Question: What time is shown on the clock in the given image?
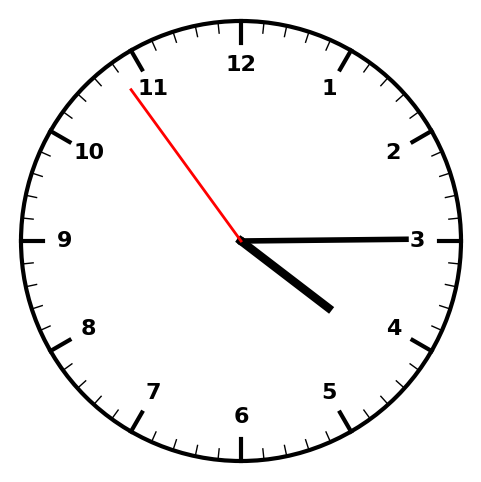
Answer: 04:14:54